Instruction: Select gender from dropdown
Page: traveler
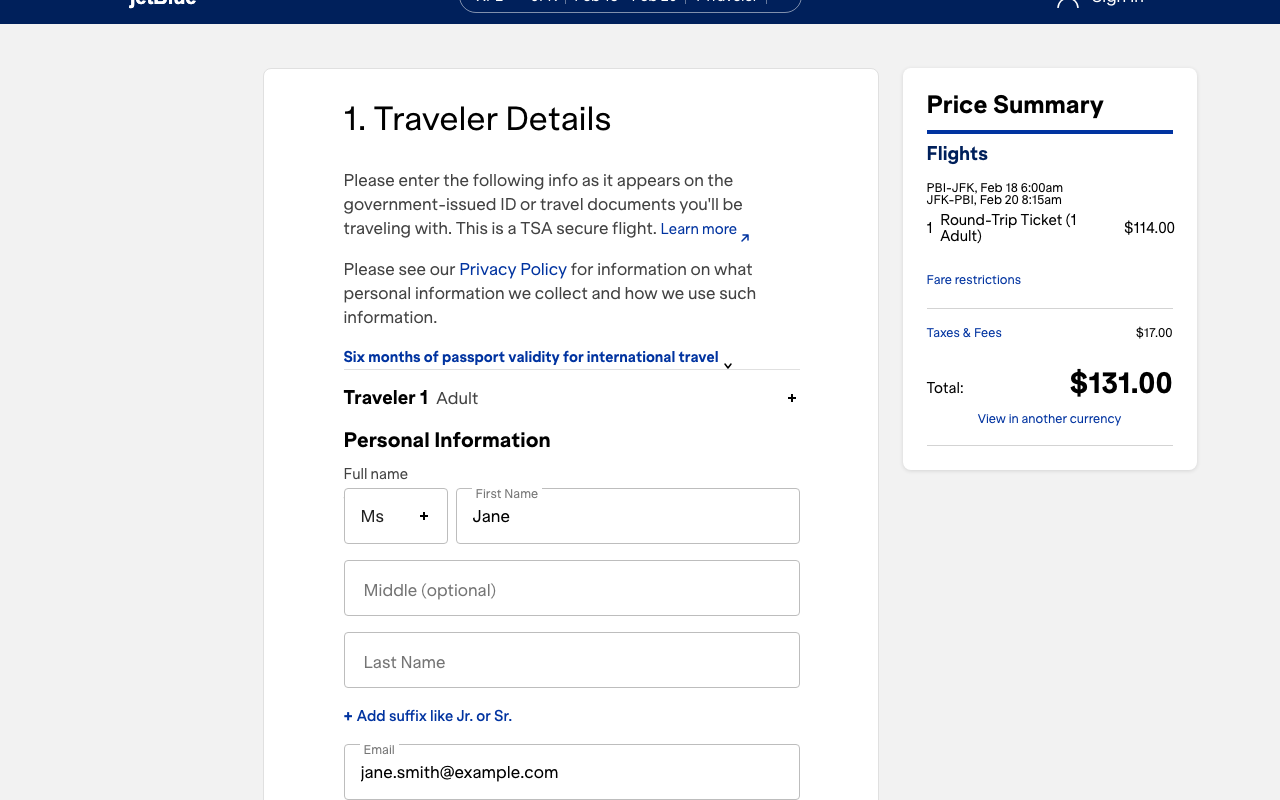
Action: click